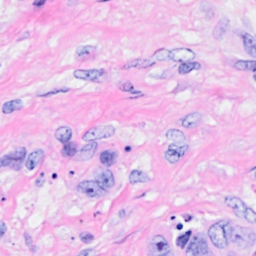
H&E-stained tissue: Breast